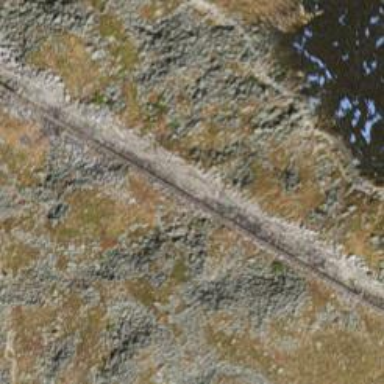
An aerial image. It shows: Preserved narrow gauge railway.